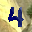
Label: 4